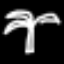
Label: palm tree